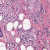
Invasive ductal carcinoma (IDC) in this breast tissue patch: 0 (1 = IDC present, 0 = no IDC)